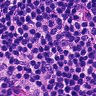
Metastatic tissue present: no